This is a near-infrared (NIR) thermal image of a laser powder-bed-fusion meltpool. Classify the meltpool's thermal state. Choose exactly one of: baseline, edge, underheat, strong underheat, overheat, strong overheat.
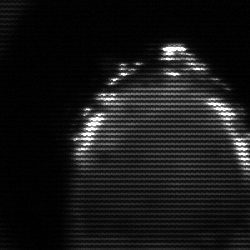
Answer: edge